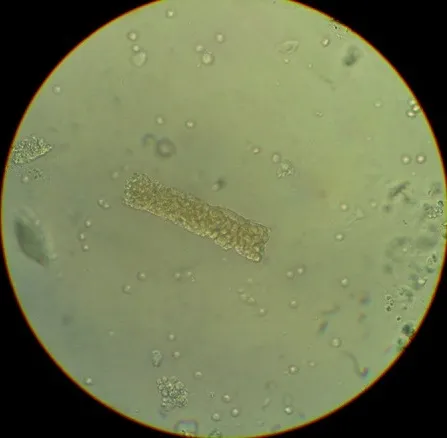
Photomicrograph of a characteristic erythrocyte cast found upon microscopy of the urinary sediment derived from the presented case (40x magnification).
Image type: pathology (gram)